Question: I'm using PHPUnit 3.5.14 and have a suite of tests which covers 100% of my PHP application excluding certain portions with // @codeCoverageIgnore[Start|End]. The HTML coverage report shows 100% coverage. But when I generate a Clover XML coverage report, which I'd like Jenkins to read to enforce the 100% coverage requirement, it shows all of my ignored code as not covered.
For example, I have a controller class with 20 methods, one of which looks like this:
'''
// @codeCoverageIgnoreStart
/**
* Gets an instance of Foo. Abstracted for testing.
*
* @param array $options The constructor argument
*
* @return Foo
*/
protected function _getFoo(array $options)
{
return new Foo($options);
}
// @codeCoverageIgnoreEnd
'''
The HTML coverage report shows 20 methods covered including the one entirely ignored:
pic: coverage report excerpt

<URL>
But the Clover XML report shows 19/20 methods covered and doesn't mention _getFoo:
'''
<class name="CampaignController" namespace="global" (...)>
<metrics methods="20" coveredmethods="19" conditionals="0" coveredconditionals="0" statements="532" coveredstatements="532" elements="552" coveredelements="551"/>
'''
...
'''
<line num="592" type="stmt" count="1"/>
<line num="593" type="stmt" count="1"/>
<line num="615" type="method" name="createAction" crap="2" count="2"/>
<line num="617" type="stmt" count="2"/>
'''
(The _getFoo lines at the top are lines 596-608.)
The logging section of my PHPUnit configuration looks like this:
'''
<logging>
<log type="coverage-html" target="../public/build/coverage" charset="UTF-8"
yui="true" highlight="true" lowUpperBound="90" highLowerBound="100"/>
<log type="coverage-clover" target="../public/build/test-coverage.xml"/>
</logging>
'''
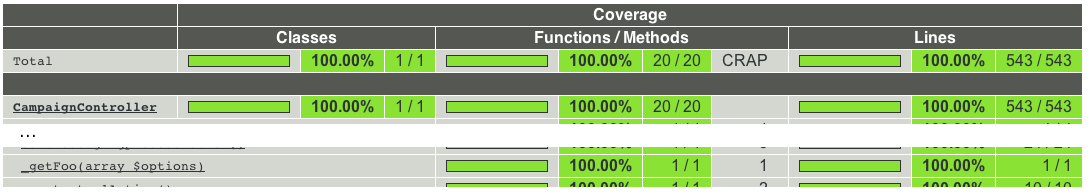
Answer: The problem lies in 'PHP_CodeCoverage_Report_Clover::process()'. While it correctly ignores marked lines while adding up the number of lines in a method, it gets the list of methods from 'PHP_Token_Stream' which doesn't know about those code coverage comments. I created <URL> at github which should be relatively easy to fix.
BTW, reading 'PHP_CodeCoverage::getLinesToBeIgnored()' which 'PHP_CodeCoverage_Report_Clover' uses, it appears that you can ignore an entire class or method by adding '@codeCoverageIgnore' to its docblock.
'''
/**
* Gets an instance of Foo. Abstracted for testing.
*
* @param array $options The constructor argument
* @return Foo
*
* @codeCoverageIgnore
*/
'''
While this won't solve the problem, it is easier than using matching '//' comments.
If you want to try out a fix, replace the 'foreach' loop over the methods inside 'PHP_CodeCoverage_Report_Clover::process()' with this modified version.
'''
foreach ($_class['methods'] as $methodName => $method) {
$methodCount = 0;
$methodLines = 0;
$methodLinesCovered = 0;
for ($i = $method['startLine'];
$i <= $method['endLine'];
$i++) {
if (isset($ignoredLines[$i])) {
continue;
}
$add = TRUE;
$count = 0;
if (isset($files[$filename][$i])) {
if ($files[$filename][$i] != -2) {
$classStatistics['statements']++;
$methodLines++;
}
if (is_array($files[$filename][$i])) {
$classStatistics['coveredStatements']++;
$methodLinesCovered++;
$count = count($files[$filename][$i]);
}
else if ($files[$filename][$i] == -2) {
$add = FALSE;
}
} else {
$add = FALSE;
}
$methodCount = max($methodCount, $count);
if ($add) {
$lines[$i] = array(
'count' => $count,
'type' => 'stmt'
);
}
}
if ($methodLines > 0) {
$classStatistics['methods']++;
if ($methodCount > 0) {
$classStatistics['coveredMethods']++;
}
$lines[$method['startLine']] = array(
'count' => $methodCount,
'crap' => PHP_CodeCoverage_Util::crap(
$method['ccn'],
PHP_CodeCoverage_Util::percent(
$methodLinesCovered,
$methodLines
)
),
'type' => 'method',
'name' => $methodName
);
}
}
'''